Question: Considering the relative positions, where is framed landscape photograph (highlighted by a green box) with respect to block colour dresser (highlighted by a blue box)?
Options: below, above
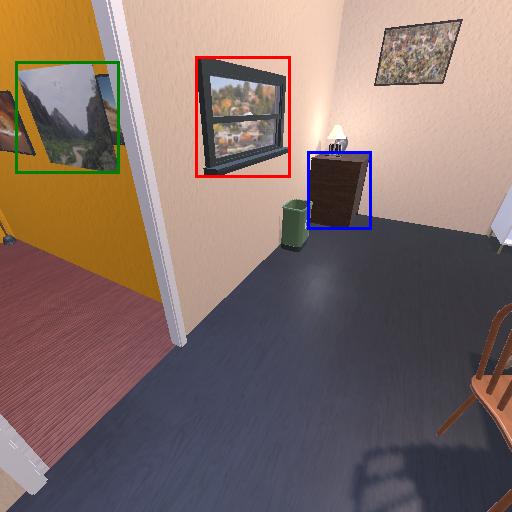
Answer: below